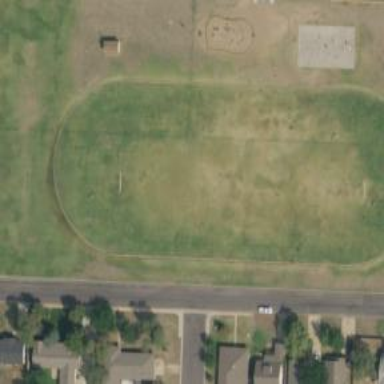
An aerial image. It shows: American football pitch.